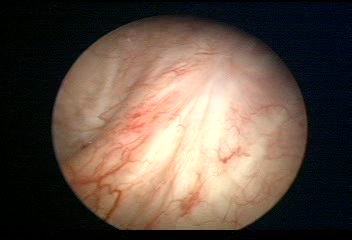
Modality: WLC
Class: Anatomical landmarks
Subclass: ResectionScar
Bladder cancer association: No
Annotated structures: Resection scar